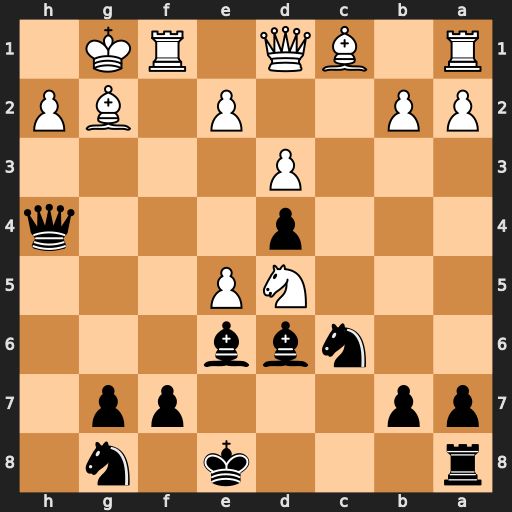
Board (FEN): r3k1n1/pp3pp1/2nbb3/3NP3/3p3q/3P4/PP2P1BP/R1BQ1RK1
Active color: b
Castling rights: q
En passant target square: -
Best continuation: Bxe5 Nf4 g5